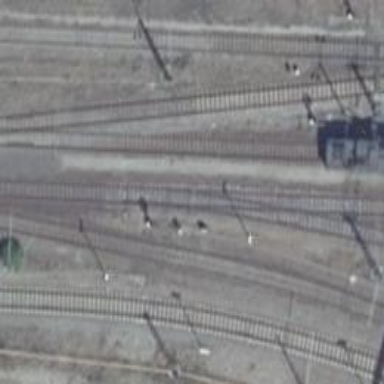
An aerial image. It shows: Railway yard.